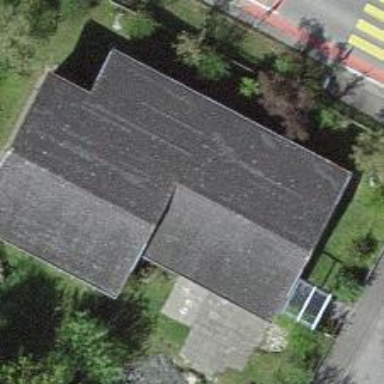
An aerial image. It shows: Kindergarten.